Interaction volume radius: 10 \u00c5
Interaction volume height: 10 \u00c5
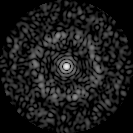
Disorder parameter: 0.8136